Question: Hi I need some help with Tab. Got some layout advice need to consult.
My current tabcontent seems to overlap with my tab. Anyway to go about preventing that?

main.xml
'''
<TabHost xmlns:android="http://schemas.android.com/apk/res/android"
android:id="@android:id/tabhost"
android:layout_width="fill_parent"
android:layout_height="fill_parent">
<LinearLayout
android:id="@+id/LinearLayout01"
android:layout_width="fill_parent"
android:layout_height="fill_parent"
android:orientation="vertical">
<FrameLayout
android:id="@android:id/tabcontent"
android:layout_width="fill_parent"
android:layout_height="fill_parent">
<TabWidget
android:id="@android:id/tabs"
android:layout_width="fill_parent"
android:layout_height="wrap_content" />
</FrameLayout>
</LinearLayout>
</TabHost>
'''
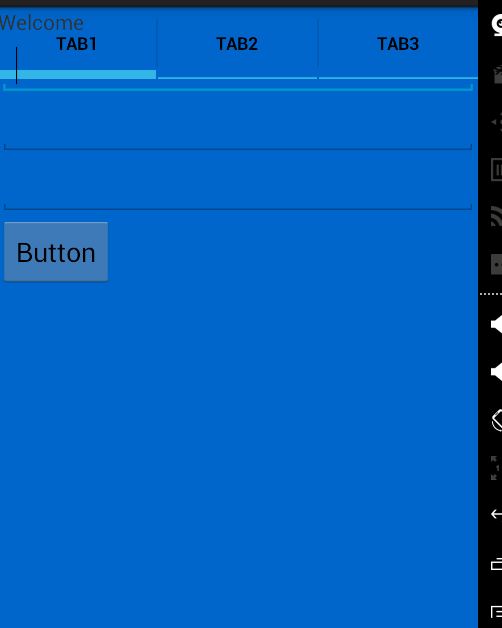
Answer: Well you have put the tabs into your tabcontent. The correct layout is this
'''
<LinearLayout>
<TabWidget />
<FrameLayout />
</LinearLayout>
'''
I guess you are following <URL>. The first XML layout there is what yours should look like.